Question: I found the following SQL command:
'''
Dim commandText As String = _
"UPDATE Sales.Store SET Demographics = @demographics " _
& "WHERE CustomerID = @ID;"
'''
What is the part that says 'Sales.Store'?
So what would be the correct path for my situation?

I'm doing this all in ASP.net inside of MSVS2010 if that helps at all...
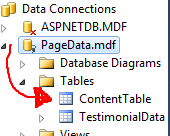
Answer: - 'Sales'- 'Store'
In any statement (MS Sql Server) access object definition is
'''
<object> ::=
{
[ server_name . database_name . schema_name .
| database_name .[ schema_name ] .
| schema_name .
]
table_or_view_name}
'''
For other data base engines it could differ